Question: ## Styles
'''
.Tooltip {
position: absolute;
z-index:999;
width:200px;
height:57px;
padding:20px;
font-family: "Comic Sans MS", cursive;
font-weight:bold;
font-size:14px;
color:rgba(21,139,204,1);
text-align:justify;
border-radius:10px;
-webkit-border-radius:10px;
-moz-border-radius:10px;
box-shadow: inset 0px 0px 5px 1px rgba(21,139,204,1);
-webkit-box-shadow: inset 0px 0px 5px 1px rgba(21,139,204,1);
-moz-box-shadow: inset 0px 0px 5px 1px rgba(21,139,204,1);
background:#dbf3ff;
}
.Tooltip .ArrowWrap {
position:absolute;
margin-top:77px;
margin-left:81px;
height:18px;
width:37px;
overflow:hidden;
}
.Tooltip .ArrowWrap .ArrowInner {
width:25px;
height:25px;
margin:-13px 0 0 6px;
transform: rotate(45deg);
-ms-transform: rotate(45deg); /* IE 9 */
-webkit-transform: rotate(45deg); /* Chrome, Safari, Opera */
box-shadow: inset 0px 0px 5px 1px rgba(21,139,204,1);
-webkit-box-shadow: inset 0px 0px 5px 1px rgba(21,139,204,1);
-moz-box-shadow: inset 0px 0px 5px 1px rgba(21,139,204,1);
background:#dbf3ff;
}
'''
## JSFiddle Demo

## Explanation
I would like my Tool tip arrow to not be a blocked off triangle caused by the tool tip boarder instead alike my edited Photoshop version shown in the image to the right.
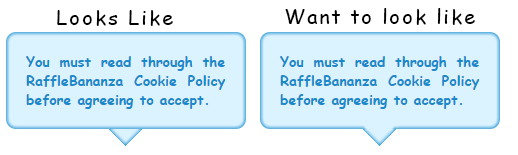
Answer: Other approach with box-shadows and a pseudo element :
'''
div{
position:relative;
width:200px;
height:57px;
padding:20px;
border-radius:10px;
background:#DBF3FF;
box-shadow: inset 0px 0px 5px 1px rgba(21,139,204,1);
}
div:after{
content:'';
position:absolute;
left:110px; bottom:-10px;
width:20px; height:20px;
background:inherit;
transform:rotate(45deg);
box-shadow: inset -5px -5px 5px -4px rgba(21,139,204,1);
}
'''
'''
<div></div>
'''
On a side note: unless you have very specific needs for browser support, the use of vendor prefixes isn't necessary for <URL>.